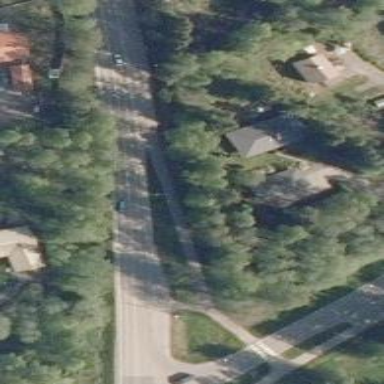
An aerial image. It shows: Asphalt cycleway.